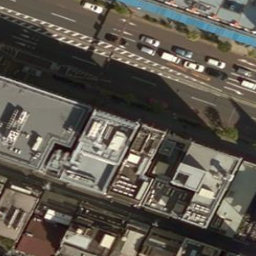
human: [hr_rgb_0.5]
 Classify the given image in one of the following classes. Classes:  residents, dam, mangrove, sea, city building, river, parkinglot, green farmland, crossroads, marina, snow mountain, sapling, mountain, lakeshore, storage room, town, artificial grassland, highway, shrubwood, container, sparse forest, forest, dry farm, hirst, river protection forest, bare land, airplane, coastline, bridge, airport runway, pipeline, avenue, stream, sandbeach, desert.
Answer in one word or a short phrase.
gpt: city building